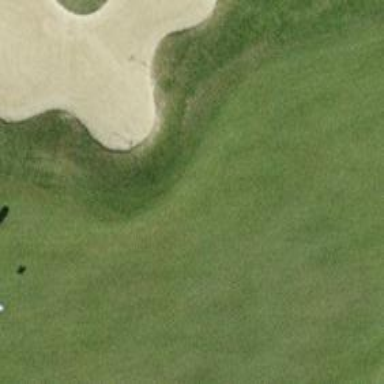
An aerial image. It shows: Picturesque green golfing area with grass land use.